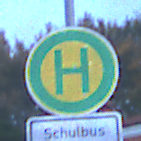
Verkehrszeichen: Haltestelle
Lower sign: ZeitangabenMitBeschraenkungAufWochentage5
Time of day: Dawn
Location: Outdoor (Urban)
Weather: PartlyCloudy
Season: NotSpecified
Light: Natural